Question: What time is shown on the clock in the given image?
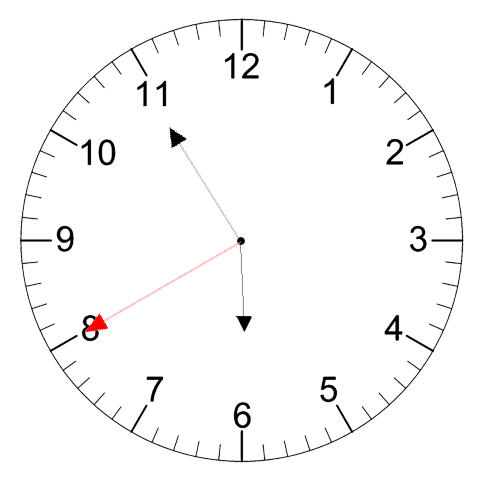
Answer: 05:54:40